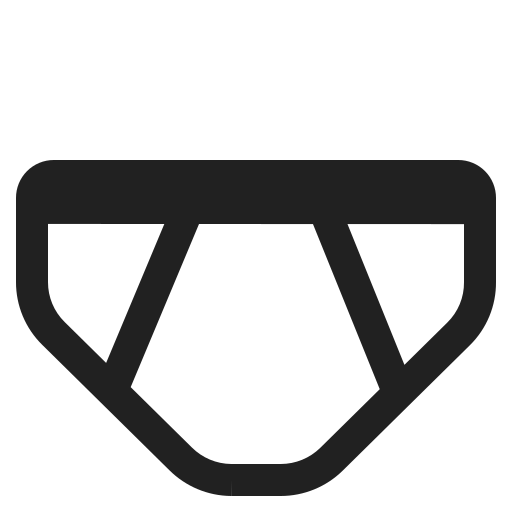
briefs high contrast